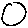
Label: circle